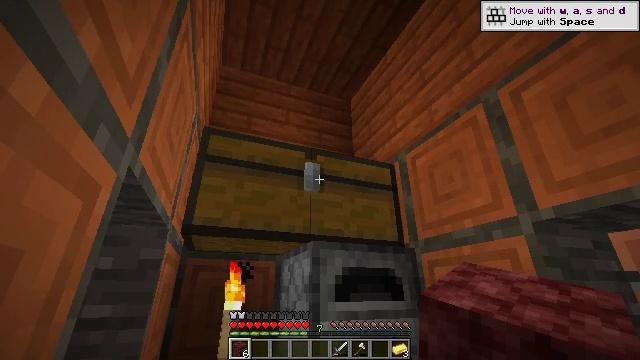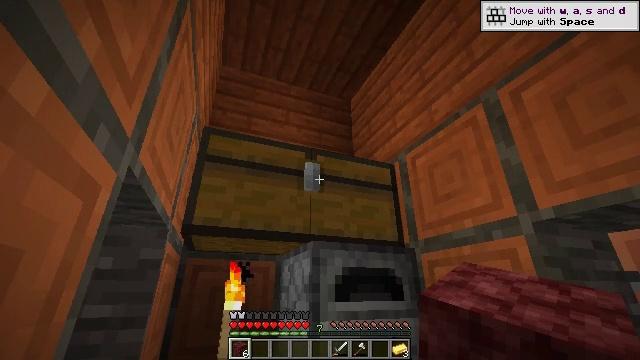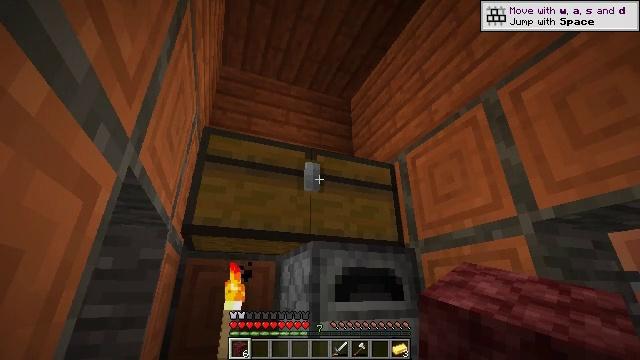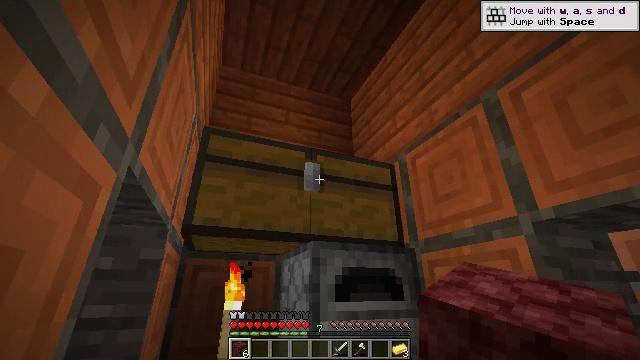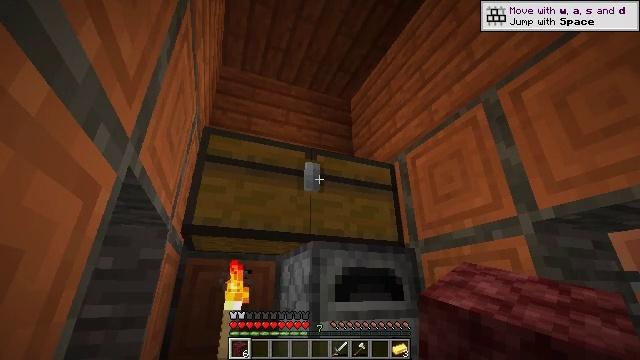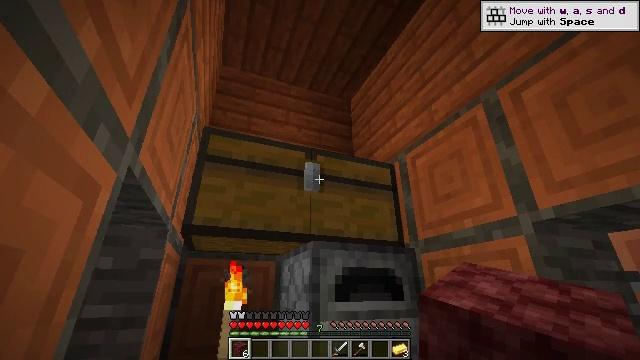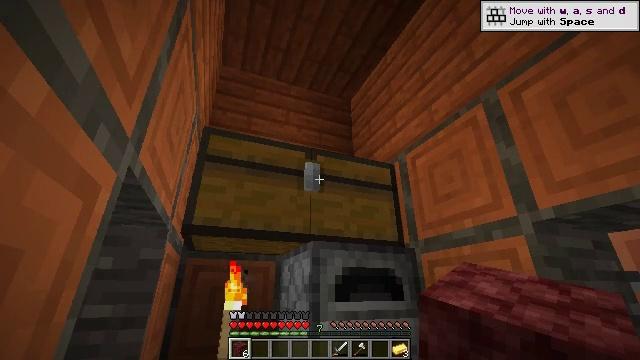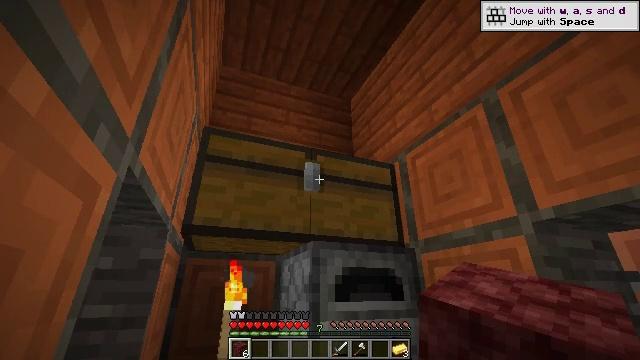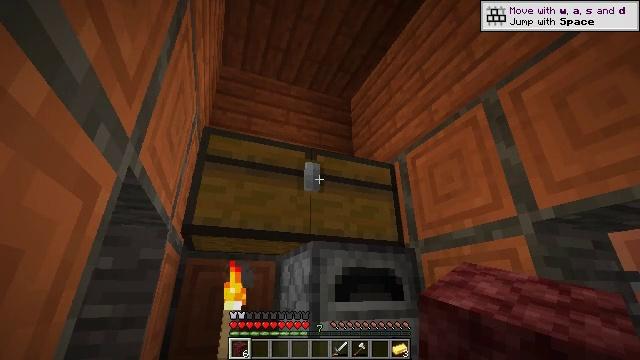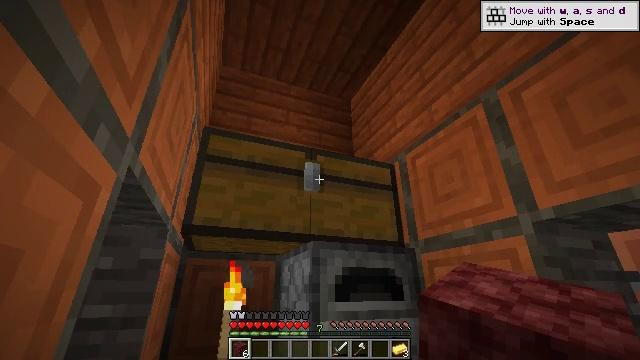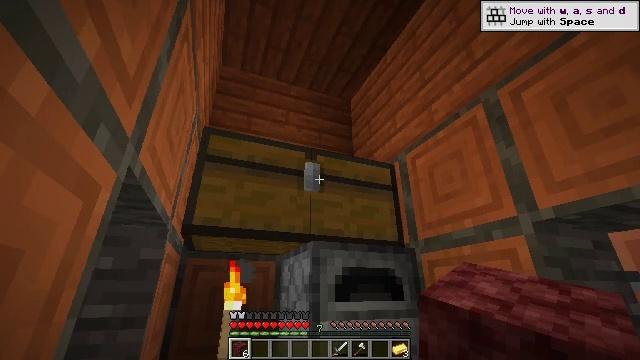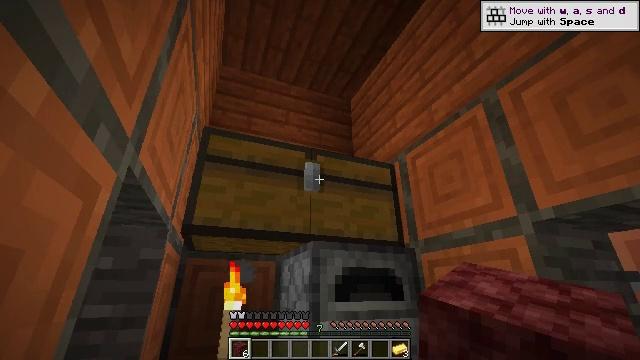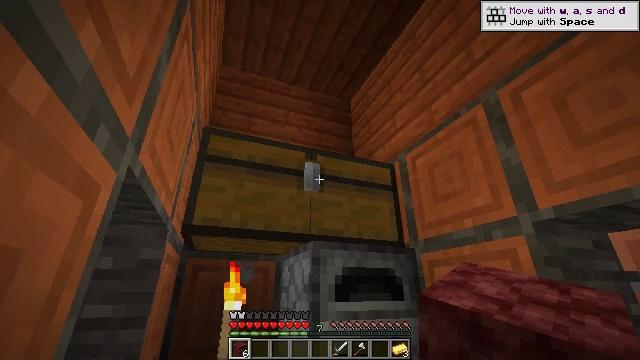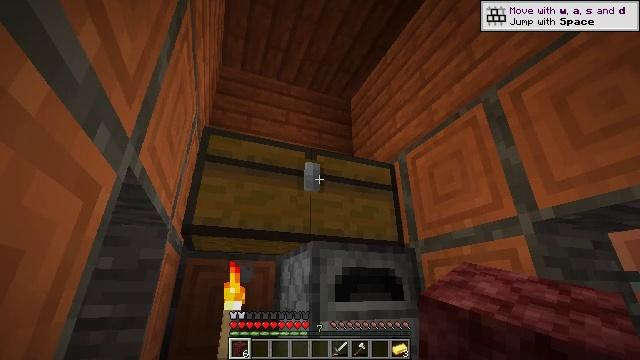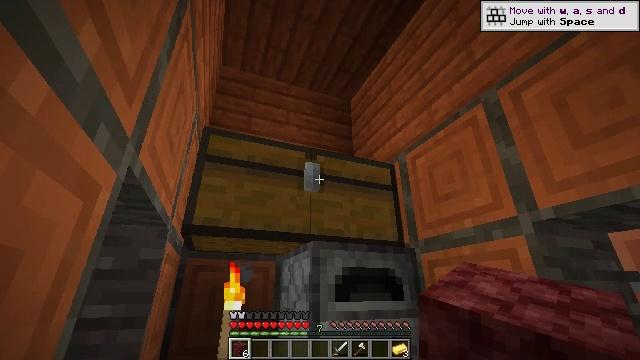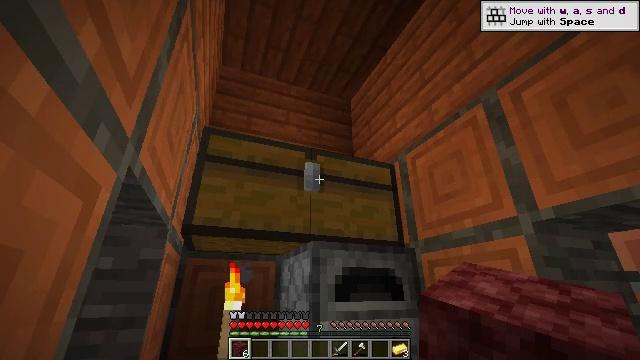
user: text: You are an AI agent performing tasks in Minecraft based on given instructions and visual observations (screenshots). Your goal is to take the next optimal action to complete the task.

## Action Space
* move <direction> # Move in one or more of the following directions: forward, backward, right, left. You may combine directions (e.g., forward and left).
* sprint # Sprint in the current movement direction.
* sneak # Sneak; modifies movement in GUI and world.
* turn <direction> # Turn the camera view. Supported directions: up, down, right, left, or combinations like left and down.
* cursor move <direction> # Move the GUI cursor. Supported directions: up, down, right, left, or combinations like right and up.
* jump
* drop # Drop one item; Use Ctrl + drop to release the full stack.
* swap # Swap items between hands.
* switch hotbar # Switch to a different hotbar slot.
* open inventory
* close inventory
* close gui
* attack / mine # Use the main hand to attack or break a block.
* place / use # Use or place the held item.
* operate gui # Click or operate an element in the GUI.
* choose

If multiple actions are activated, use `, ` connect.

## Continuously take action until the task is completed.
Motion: motion action
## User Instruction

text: Put sticks and cobblestone in the crafting grid to craft a stone shovel.
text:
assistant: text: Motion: no_op
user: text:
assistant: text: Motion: no_op
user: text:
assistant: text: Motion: no_op
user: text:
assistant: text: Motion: no_op
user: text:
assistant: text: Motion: no_op
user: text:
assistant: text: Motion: no_op
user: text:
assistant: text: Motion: no_op
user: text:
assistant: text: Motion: no_op
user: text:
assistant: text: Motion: turn right and down
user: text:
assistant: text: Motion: turn right
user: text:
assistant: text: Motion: no_op
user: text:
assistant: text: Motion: no_op
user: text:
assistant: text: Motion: no_op
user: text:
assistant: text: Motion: no_op
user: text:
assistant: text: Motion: no_op
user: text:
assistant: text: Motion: no_op
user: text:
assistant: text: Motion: turn right
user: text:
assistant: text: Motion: turn right
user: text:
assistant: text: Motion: turn right
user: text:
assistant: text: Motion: no_op
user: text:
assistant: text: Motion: no_op
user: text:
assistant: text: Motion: no_op
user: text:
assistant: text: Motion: no_op
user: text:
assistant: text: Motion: no_op
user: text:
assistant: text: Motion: no_op
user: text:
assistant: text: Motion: no_op
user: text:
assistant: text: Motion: no_op
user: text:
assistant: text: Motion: no_op
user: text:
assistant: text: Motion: no_op
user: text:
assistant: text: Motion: no_op